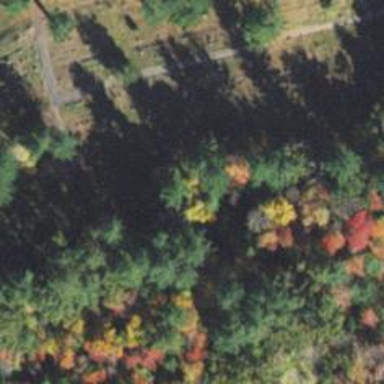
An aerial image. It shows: Cemetery with historic significance.